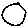
Label: circle